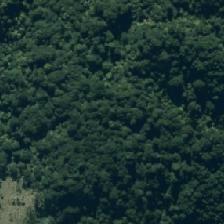
Land cover: indigenous_forest